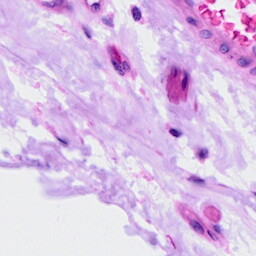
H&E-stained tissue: Ovarian